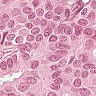
Metastatic tissue present: yes